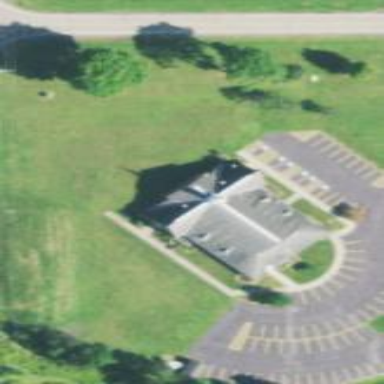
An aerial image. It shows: Beautiful church building.